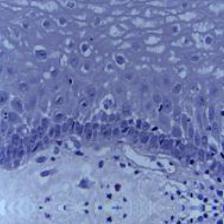
Diagnosis: Normal